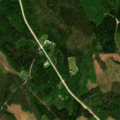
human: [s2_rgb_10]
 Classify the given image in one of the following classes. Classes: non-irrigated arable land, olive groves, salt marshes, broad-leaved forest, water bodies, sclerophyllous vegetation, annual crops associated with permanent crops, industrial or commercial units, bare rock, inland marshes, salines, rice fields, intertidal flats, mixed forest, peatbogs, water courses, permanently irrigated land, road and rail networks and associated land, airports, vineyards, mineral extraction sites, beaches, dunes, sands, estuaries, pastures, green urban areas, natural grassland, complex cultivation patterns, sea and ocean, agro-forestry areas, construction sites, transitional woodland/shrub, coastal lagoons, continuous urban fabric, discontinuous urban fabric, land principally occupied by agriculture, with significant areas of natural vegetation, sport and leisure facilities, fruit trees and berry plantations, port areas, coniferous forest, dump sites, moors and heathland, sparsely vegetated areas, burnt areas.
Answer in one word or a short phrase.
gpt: broad-leaved forest, coniferous forest, mixed forest, transitional woodland/shrub